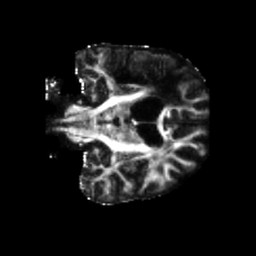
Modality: FA
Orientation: coronal
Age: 52
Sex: male
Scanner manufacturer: siemens
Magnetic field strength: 3 T
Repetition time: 5.47 s
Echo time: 0.0854 s